Aerial crown-view tile of a tropical tree (Barro Colorado Island, Panama), acquired 20240813:
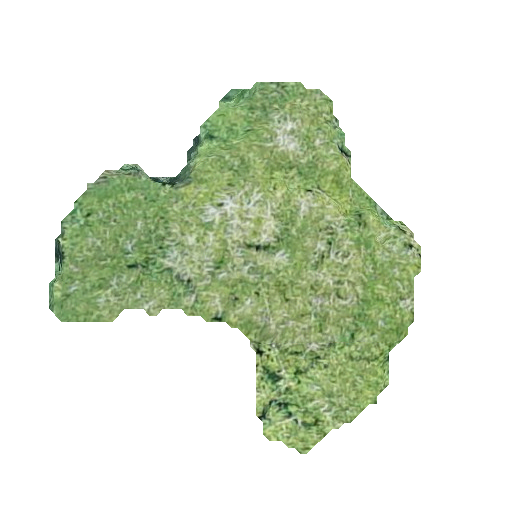
Species: Lonchocarpus heptaphyllus
GBIF accepted scientific name: Lonchocarpus heptaphyllus
Crown area: 113.858 m²